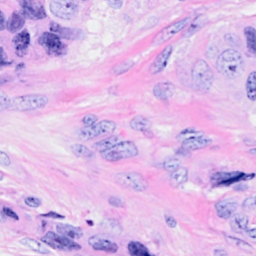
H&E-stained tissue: Breast